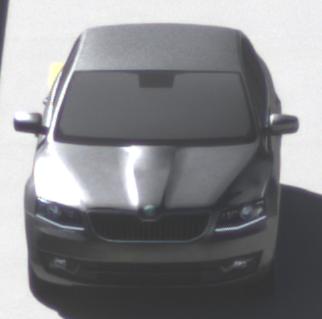
Make: Skoda
Model: Octavia 1.2 TSI
Detailed model: Octavia (III) Limousine
Model produced from: 2013/02
Model produced until: 2015/04
Doors: 5
Color: gray
Road condition: dry road
Daytime: midday
Contrast: high contrast